Field crop: maize
Growth stage: 2
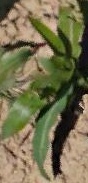
Species: maize